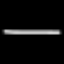
Label: line